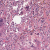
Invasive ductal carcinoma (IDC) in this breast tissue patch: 0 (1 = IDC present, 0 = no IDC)